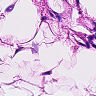
Metastatic tissue present: no